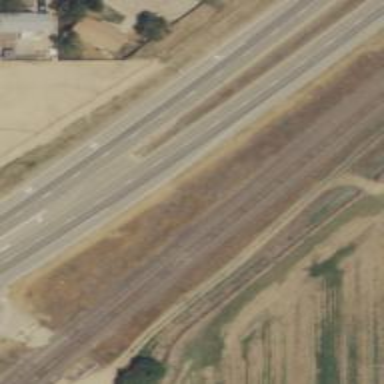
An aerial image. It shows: Expressway with asphalt surface. It is trunk highway with grade1 tracktype.